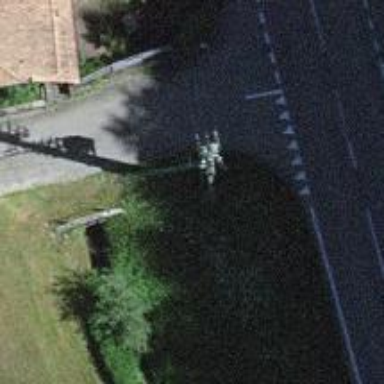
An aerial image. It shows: Bus stop along the road.